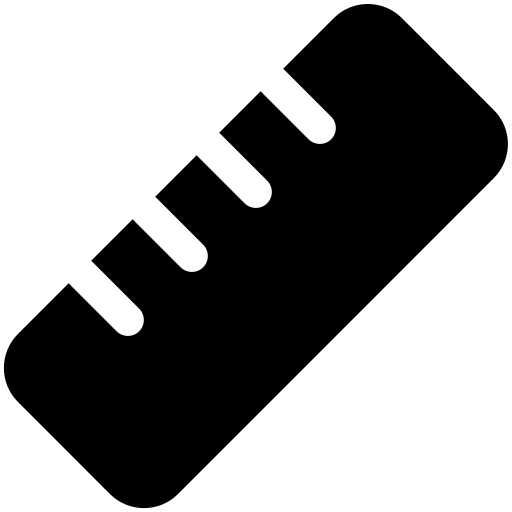
Tags: icon, FontAwesome, fa-icon, solid, ruler